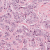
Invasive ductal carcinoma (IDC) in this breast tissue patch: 1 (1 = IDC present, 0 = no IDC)